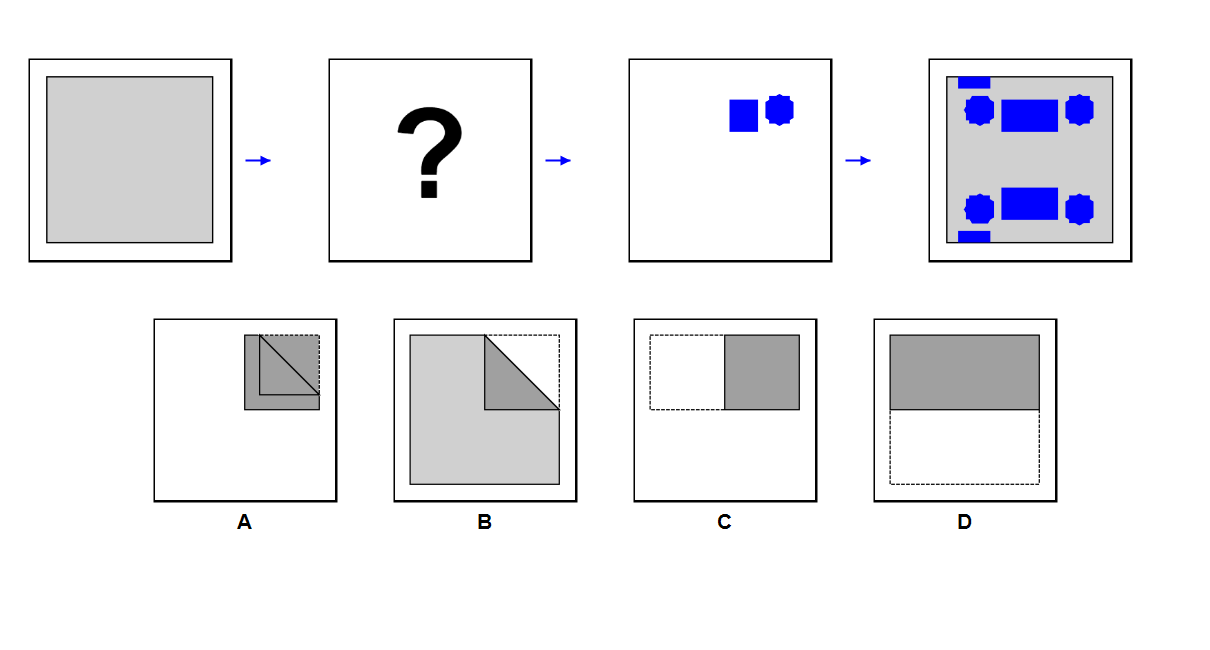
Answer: B